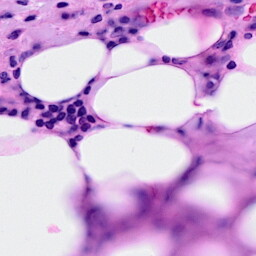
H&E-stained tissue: Breast